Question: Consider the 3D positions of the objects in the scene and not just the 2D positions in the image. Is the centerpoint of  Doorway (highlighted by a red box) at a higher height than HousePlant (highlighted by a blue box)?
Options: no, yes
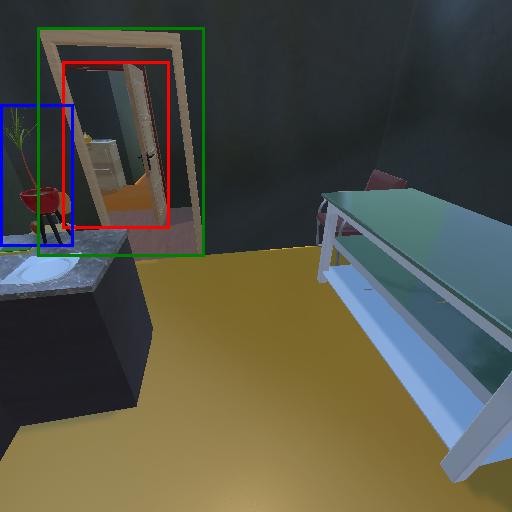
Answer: no